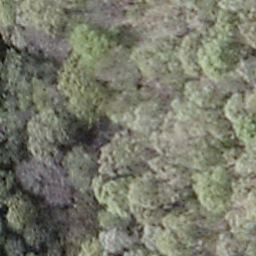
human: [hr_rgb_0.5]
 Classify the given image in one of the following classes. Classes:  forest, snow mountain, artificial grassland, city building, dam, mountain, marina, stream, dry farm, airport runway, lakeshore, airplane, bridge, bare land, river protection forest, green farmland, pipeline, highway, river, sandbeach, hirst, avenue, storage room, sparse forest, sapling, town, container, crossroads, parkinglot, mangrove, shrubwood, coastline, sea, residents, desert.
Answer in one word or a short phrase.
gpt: shrubwood